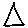
Label: triangle